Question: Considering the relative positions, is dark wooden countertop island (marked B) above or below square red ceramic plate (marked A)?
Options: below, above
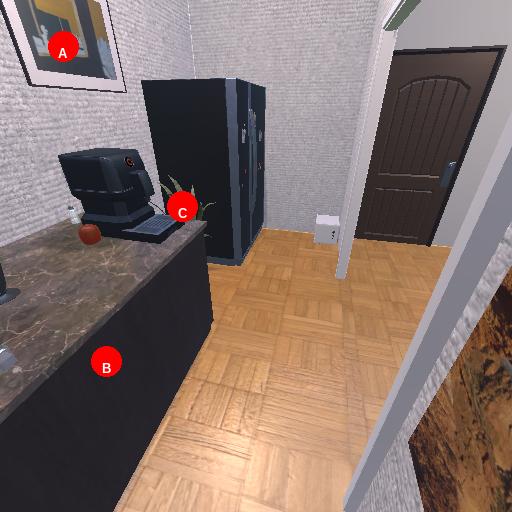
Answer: below